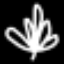
Label: leaf